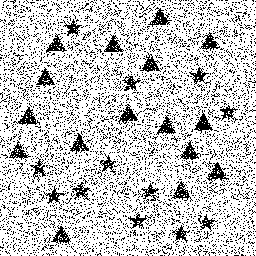
Squares: 0
Triangles: 16
Stars: 12
Total shapes: 28